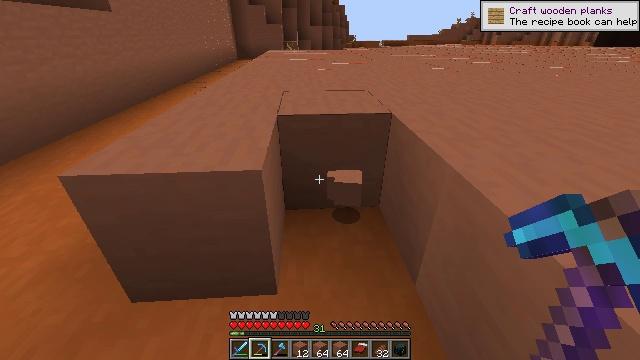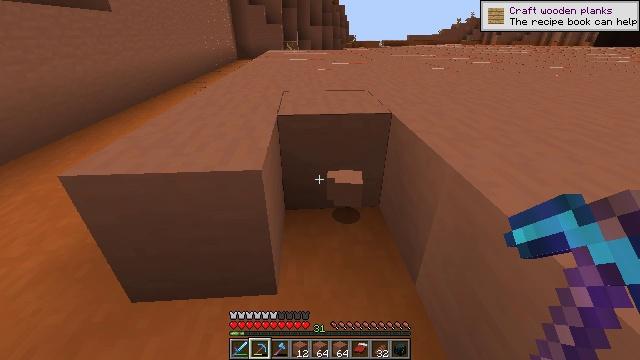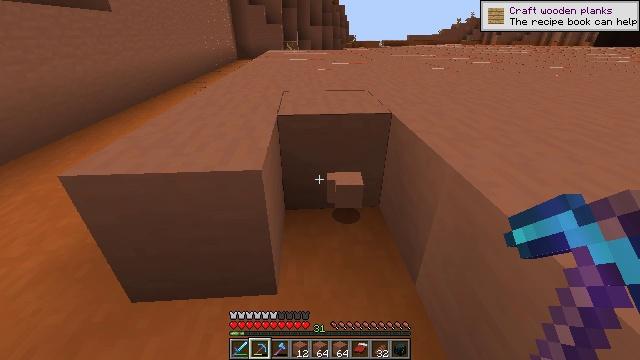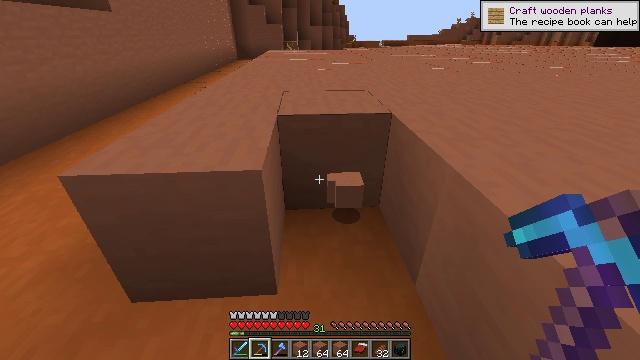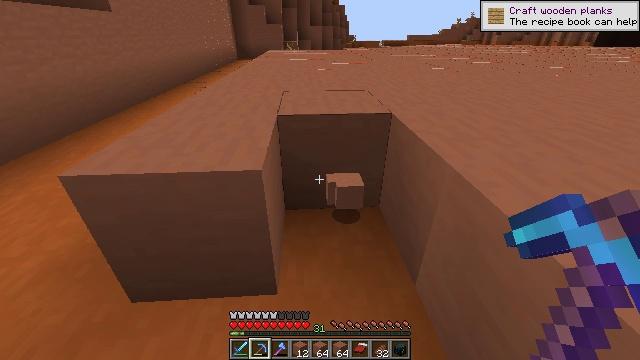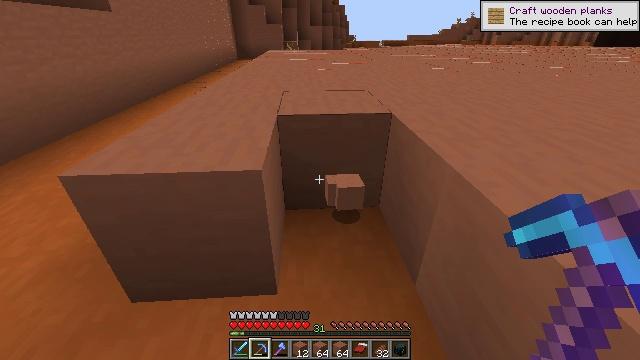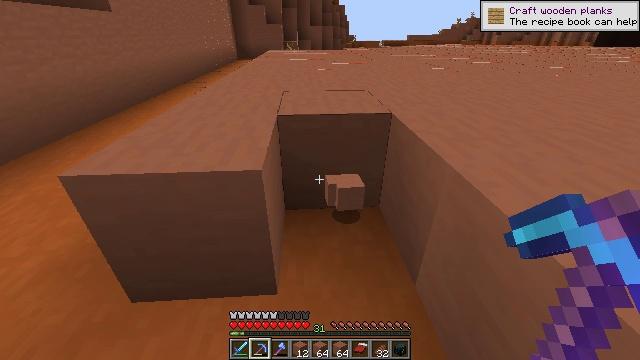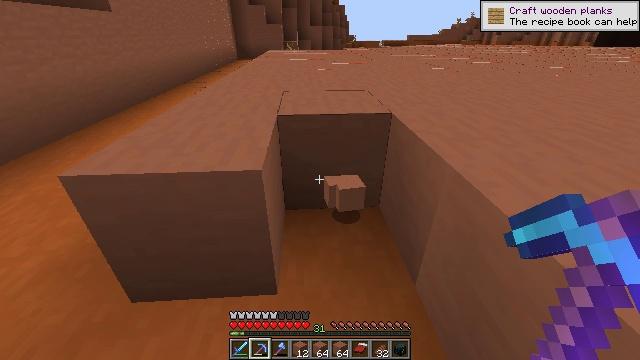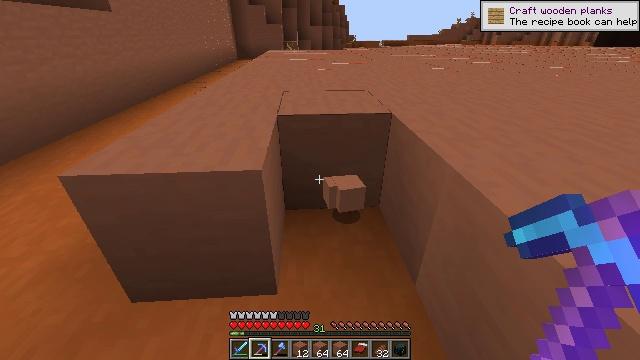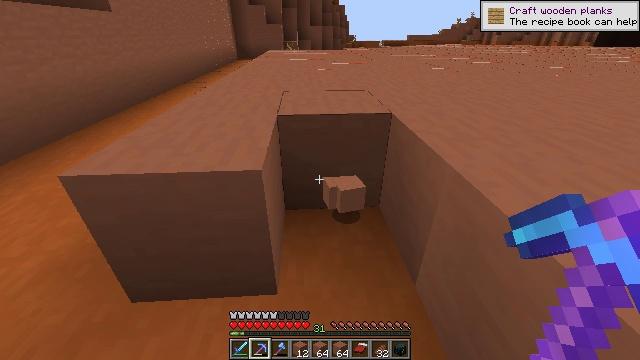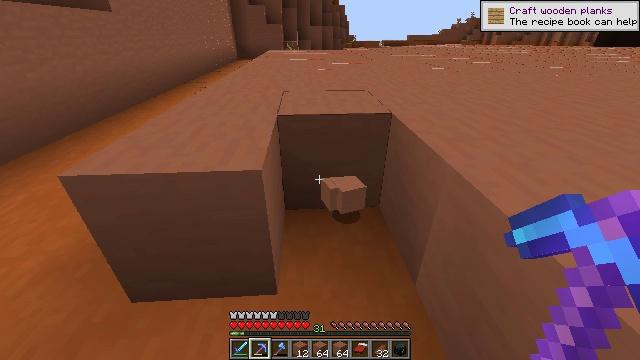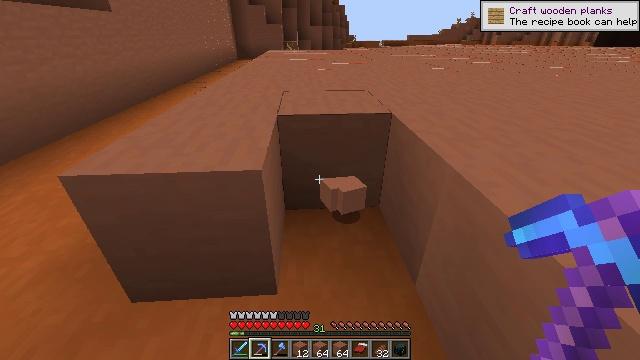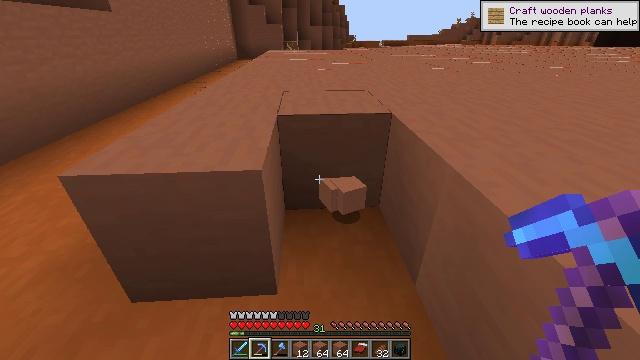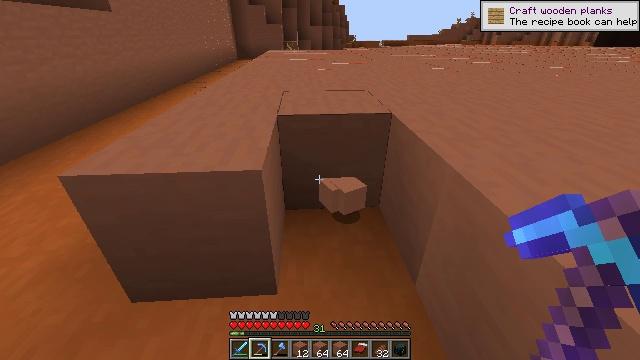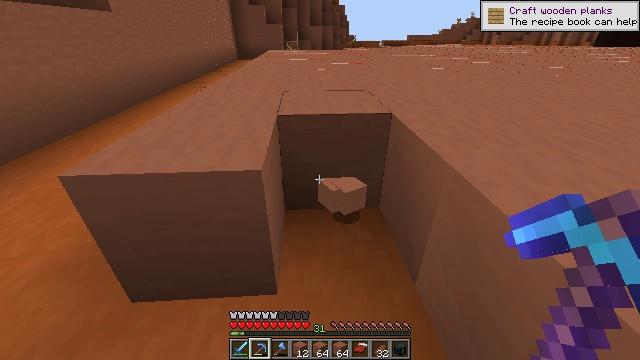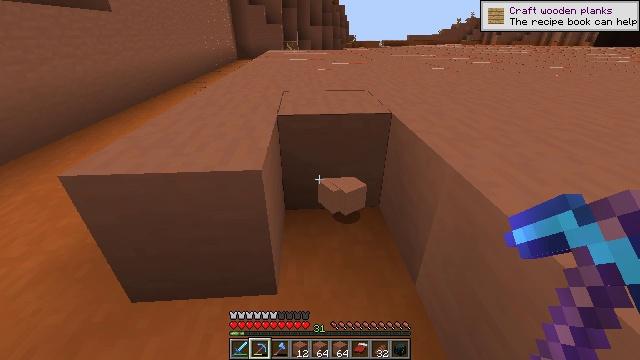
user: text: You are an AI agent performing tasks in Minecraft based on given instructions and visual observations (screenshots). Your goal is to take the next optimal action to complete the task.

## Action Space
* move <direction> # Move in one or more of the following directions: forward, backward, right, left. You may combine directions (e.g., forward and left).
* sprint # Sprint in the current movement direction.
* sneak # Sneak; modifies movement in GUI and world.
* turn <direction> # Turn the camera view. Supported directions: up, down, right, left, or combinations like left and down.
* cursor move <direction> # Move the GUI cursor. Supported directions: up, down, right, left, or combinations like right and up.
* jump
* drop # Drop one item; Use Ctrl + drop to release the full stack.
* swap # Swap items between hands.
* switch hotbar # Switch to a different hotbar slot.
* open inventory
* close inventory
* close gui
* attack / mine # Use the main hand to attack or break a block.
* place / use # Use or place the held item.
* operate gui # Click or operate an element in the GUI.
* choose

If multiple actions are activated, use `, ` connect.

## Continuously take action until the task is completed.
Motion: motion action
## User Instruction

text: Dig up the terracotta.
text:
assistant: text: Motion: no_op
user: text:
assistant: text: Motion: no_op
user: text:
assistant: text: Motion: no_op
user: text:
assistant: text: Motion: no_op
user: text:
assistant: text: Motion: no_op
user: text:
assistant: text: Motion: no_op
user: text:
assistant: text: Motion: no_op
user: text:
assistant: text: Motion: no_op
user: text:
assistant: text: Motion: no_op
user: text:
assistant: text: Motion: no_op
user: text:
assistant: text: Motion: no_op
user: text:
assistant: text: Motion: no_op
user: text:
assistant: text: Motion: no_op
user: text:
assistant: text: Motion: no_op
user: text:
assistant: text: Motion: no_op
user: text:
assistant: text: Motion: no_op
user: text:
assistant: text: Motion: no_op
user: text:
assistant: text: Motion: no_op
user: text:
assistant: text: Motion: no_op
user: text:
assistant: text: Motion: no_op
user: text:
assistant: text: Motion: no_op
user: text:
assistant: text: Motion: no_op
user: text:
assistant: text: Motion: no_op
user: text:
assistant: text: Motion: no_op
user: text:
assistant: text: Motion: no_op
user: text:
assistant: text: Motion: no_op
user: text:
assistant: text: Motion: move forward
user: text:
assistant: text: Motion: move forward
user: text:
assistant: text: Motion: no_op
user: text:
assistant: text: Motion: turn right and up